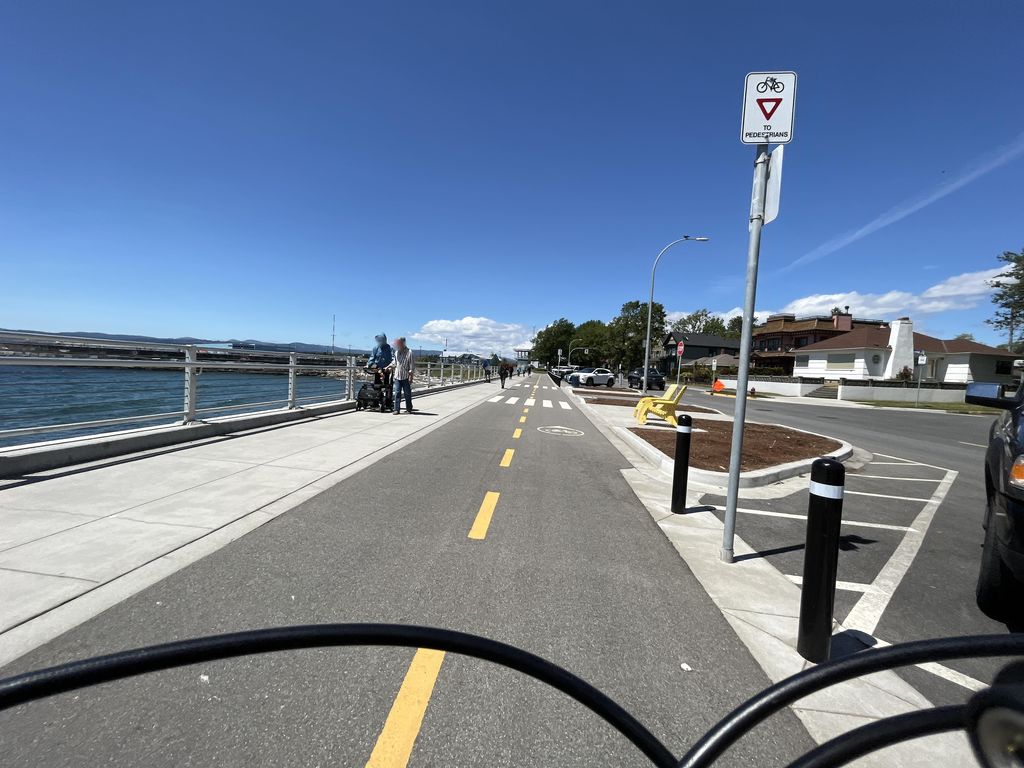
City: victoria